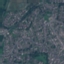
Land use / land cover class: Residential